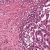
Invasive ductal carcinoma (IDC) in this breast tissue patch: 1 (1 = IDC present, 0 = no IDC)